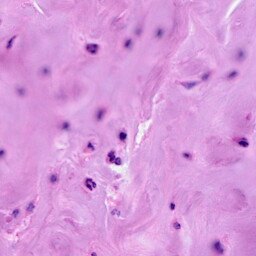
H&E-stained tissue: Breast